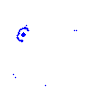
Particle: kaon